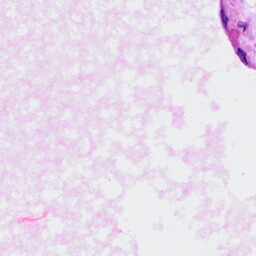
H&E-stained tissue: Ovarian